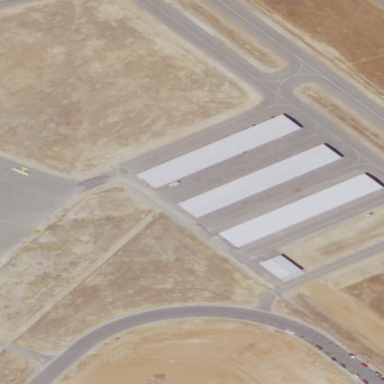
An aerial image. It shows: Apron at the airport.